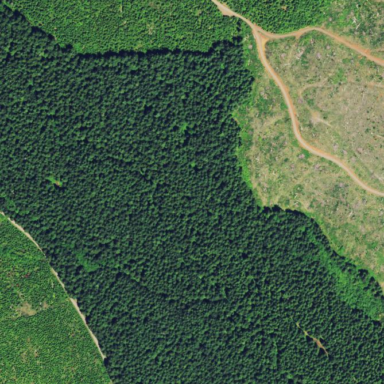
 likely man-made clearing in the landscape."